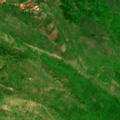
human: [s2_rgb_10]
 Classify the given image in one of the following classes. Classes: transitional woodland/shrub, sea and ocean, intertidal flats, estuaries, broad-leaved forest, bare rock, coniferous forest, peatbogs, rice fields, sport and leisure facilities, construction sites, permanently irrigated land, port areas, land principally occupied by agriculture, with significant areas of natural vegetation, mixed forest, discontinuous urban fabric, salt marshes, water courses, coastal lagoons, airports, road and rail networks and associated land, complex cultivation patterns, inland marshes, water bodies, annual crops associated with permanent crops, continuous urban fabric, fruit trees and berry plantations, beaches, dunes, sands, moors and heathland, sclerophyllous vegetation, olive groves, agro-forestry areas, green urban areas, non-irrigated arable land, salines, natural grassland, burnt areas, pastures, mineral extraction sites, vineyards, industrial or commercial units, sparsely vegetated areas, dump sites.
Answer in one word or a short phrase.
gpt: discontinuous urban fabric, complex cultivation patterns, broad-leaved forest, transitional woodland/shrub